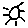
Label: sun